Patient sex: M
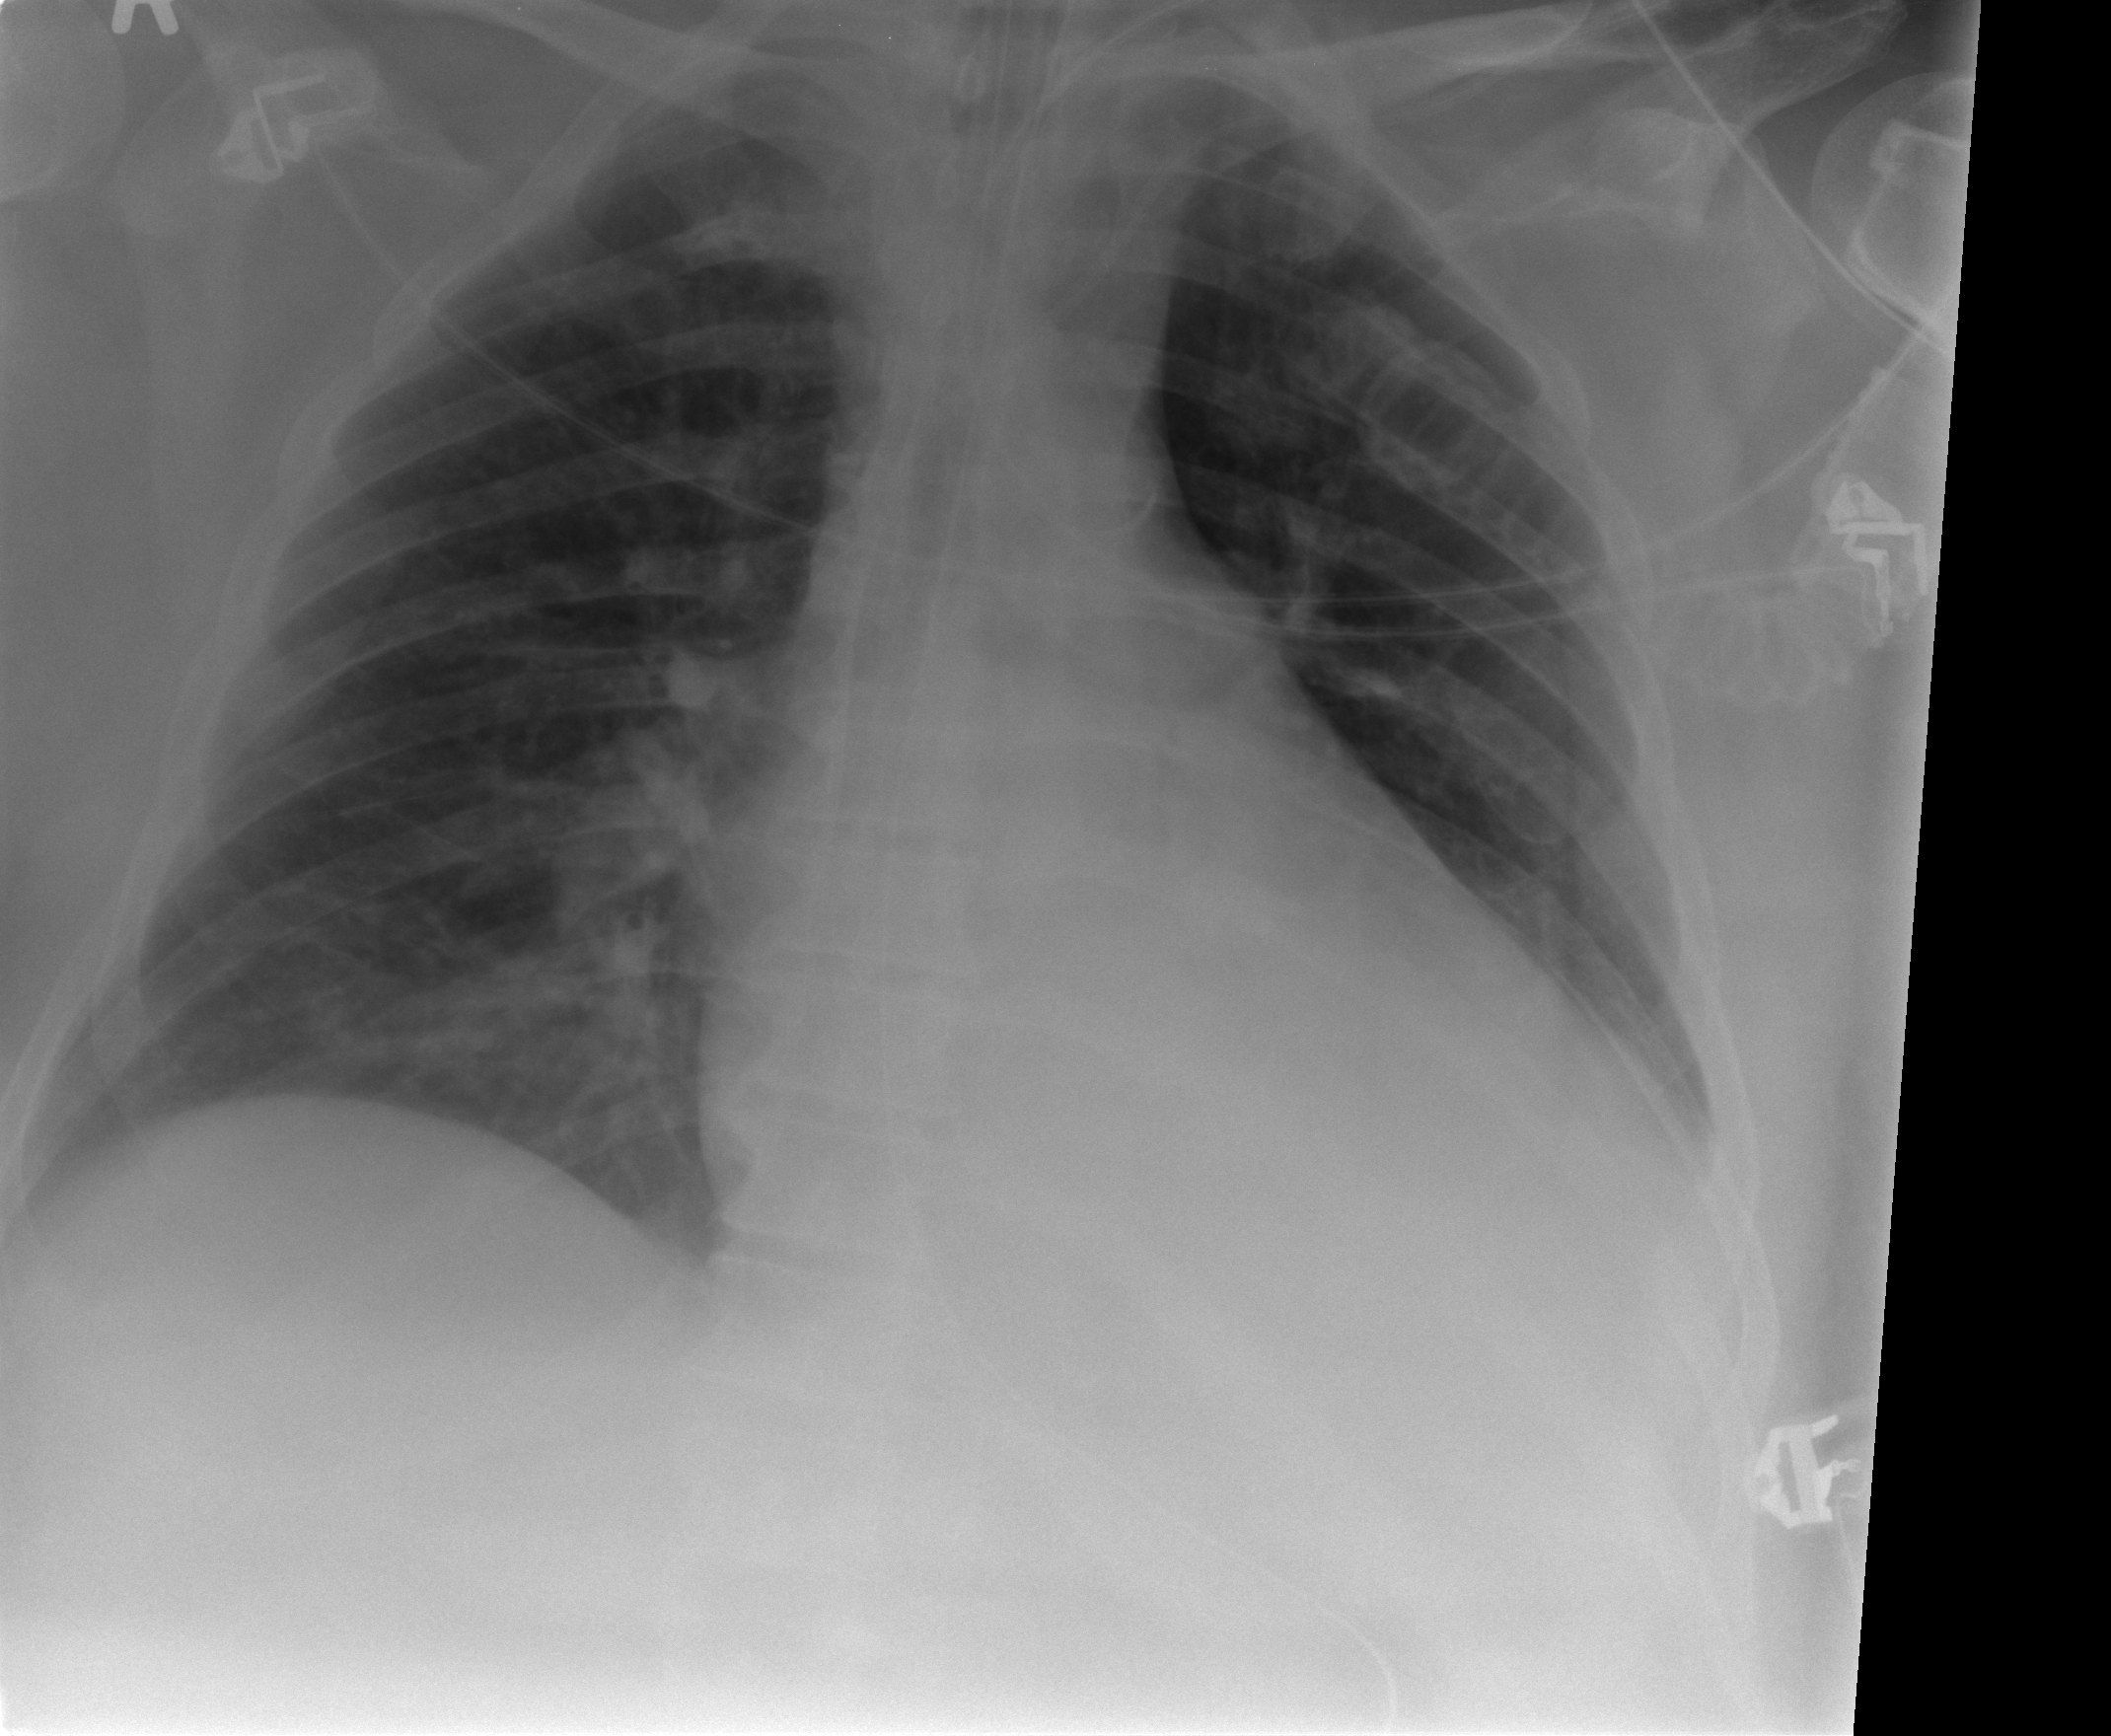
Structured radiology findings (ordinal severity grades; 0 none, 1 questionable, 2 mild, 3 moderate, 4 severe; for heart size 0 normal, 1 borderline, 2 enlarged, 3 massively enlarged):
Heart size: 2
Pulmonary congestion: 2
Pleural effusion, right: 1
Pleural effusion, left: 2
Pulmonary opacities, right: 0
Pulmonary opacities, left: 0
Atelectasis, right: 0
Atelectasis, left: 2